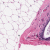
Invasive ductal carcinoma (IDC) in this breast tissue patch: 0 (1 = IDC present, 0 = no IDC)